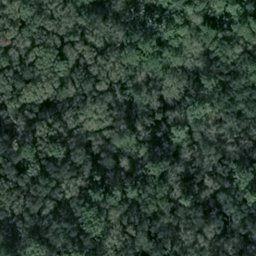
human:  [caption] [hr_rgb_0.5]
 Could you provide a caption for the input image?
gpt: This is a dense forest with dark green plants .

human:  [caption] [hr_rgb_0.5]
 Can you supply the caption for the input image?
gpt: This is a forest with lots of green plants in the shadow .

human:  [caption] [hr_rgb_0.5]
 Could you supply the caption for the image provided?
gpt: There is a dense forest with some plants in the shadow .

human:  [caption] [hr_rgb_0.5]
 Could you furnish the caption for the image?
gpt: A dense forest with lots of green plants .

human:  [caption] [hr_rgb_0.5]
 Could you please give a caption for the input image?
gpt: A dense forest with dark green plants .